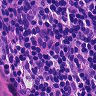
Metastatic tissue present: no